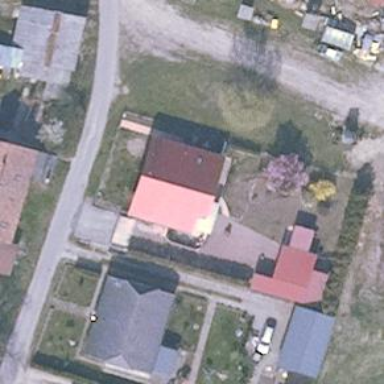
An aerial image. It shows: Detached building.